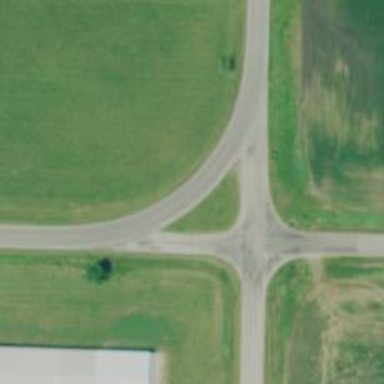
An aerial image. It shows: Secondary road.